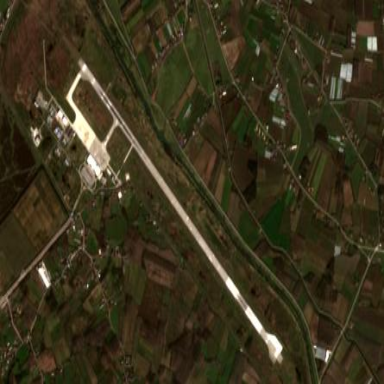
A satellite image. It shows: View of runway in airport.